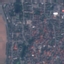
Label: Residential